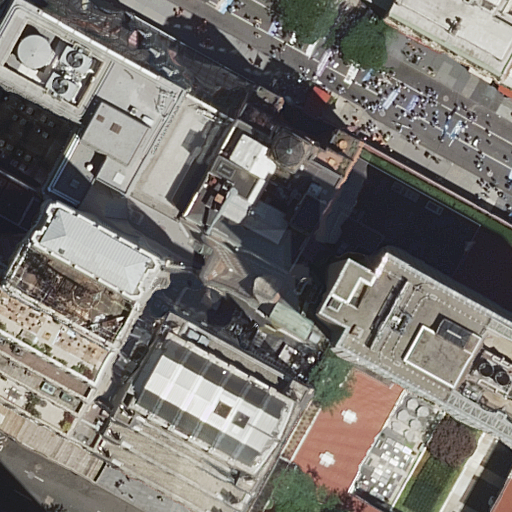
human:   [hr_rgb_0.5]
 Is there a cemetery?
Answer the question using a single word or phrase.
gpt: no

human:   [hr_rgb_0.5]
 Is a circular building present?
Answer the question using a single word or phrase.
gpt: no

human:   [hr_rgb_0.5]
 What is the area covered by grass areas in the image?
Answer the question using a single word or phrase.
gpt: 0m2

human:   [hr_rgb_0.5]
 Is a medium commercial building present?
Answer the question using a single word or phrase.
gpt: no

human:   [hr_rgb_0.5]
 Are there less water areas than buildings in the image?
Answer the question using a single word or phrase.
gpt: yes

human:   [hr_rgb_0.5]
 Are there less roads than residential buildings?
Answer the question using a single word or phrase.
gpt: yes

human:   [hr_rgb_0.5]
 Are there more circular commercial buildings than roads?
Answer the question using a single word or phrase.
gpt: no

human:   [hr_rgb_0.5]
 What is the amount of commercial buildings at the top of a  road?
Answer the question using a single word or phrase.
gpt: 0

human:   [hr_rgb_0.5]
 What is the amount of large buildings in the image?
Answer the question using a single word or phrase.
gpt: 4

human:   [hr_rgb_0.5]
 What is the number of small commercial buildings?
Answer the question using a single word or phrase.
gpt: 0

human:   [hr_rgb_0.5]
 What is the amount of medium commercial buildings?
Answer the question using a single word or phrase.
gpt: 0

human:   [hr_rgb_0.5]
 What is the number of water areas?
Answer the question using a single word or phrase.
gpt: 0

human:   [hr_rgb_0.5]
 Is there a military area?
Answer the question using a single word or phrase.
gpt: no

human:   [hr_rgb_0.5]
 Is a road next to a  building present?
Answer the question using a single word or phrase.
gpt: yes

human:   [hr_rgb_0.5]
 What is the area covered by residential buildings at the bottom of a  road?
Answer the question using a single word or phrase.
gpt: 3449m2

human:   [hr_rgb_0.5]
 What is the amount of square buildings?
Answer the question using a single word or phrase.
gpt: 0

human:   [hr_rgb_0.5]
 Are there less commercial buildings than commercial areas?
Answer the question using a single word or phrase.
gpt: no

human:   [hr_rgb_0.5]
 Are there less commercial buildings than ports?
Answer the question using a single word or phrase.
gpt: no

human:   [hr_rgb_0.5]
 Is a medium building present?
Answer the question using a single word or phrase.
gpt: yes

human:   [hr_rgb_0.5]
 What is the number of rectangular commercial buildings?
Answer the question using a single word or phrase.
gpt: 0

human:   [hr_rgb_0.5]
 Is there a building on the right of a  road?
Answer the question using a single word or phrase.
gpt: yes

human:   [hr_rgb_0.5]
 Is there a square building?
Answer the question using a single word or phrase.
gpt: no

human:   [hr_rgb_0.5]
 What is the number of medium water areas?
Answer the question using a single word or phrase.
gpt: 0

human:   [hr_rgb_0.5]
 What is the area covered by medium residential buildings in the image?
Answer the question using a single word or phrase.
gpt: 468m2

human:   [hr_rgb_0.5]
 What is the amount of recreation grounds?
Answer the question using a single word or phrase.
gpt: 0

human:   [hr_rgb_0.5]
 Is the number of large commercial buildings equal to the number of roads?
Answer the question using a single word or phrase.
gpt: no

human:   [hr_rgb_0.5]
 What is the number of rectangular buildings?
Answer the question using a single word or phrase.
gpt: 6

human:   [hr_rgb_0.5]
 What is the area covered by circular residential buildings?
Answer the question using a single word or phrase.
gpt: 0m2

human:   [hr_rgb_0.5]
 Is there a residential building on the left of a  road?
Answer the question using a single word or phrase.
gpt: yes

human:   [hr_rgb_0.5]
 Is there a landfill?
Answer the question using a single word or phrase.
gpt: no

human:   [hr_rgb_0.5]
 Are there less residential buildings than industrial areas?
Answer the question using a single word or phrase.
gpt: no

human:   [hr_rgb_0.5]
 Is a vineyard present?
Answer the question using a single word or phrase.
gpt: no

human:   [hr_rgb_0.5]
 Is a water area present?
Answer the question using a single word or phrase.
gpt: no

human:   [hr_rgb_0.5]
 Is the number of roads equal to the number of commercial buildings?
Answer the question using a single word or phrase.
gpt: no

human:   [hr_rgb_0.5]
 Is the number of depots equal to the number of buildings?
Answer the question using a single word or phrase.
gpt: no

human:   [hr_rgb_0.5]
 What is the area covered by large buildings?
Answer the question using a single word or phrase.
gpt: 5726m2